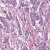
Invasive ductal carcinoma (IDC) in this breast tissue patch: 1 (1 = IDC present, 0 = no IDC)